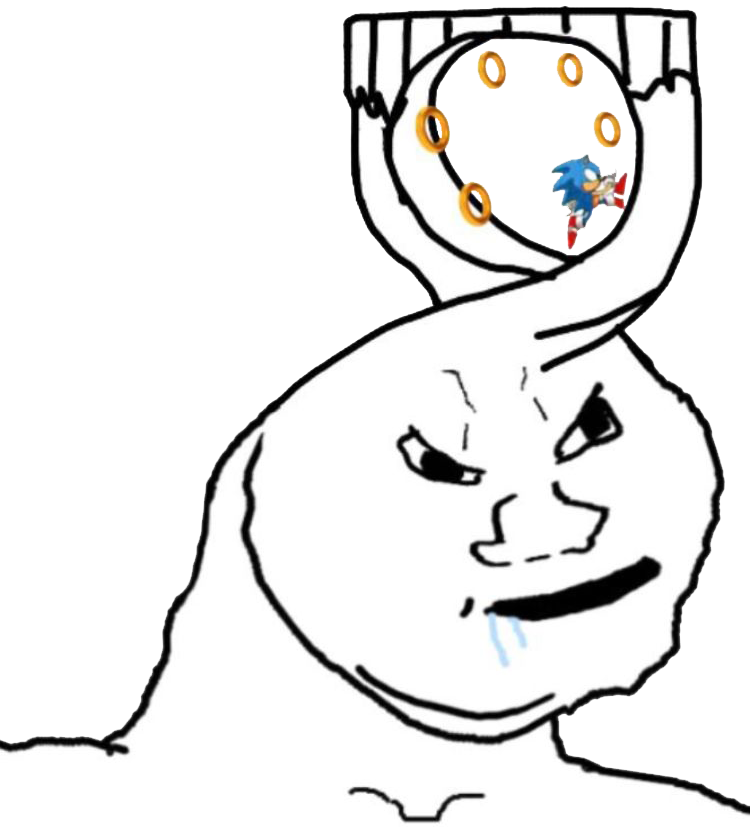
Label: 5_Brainlet